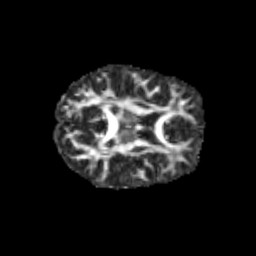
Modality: FA
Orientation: axial
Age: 10
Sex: female
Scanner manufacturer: siemens
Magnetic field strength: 3 T
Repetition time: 3.8 s
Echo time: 0.07 s